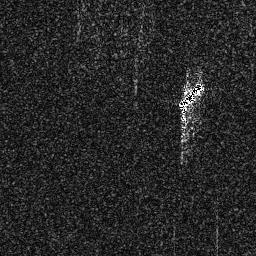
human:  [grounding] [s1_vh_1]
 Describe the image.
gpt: In the satellite image, there is  <ref>1 medium ship </ref> <box>[[69, 31, 80, 41, 0]]</box> located at right.